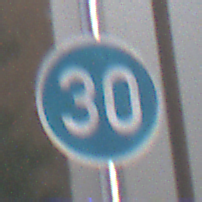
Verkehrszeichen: VorgeschriebeneMindestgeschwindigkeit
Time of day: MorningAfternoon
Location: Outdoor (Urban)
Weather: PartlyCloudy
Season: NotSpecified
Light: Natural